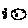
Label: moon